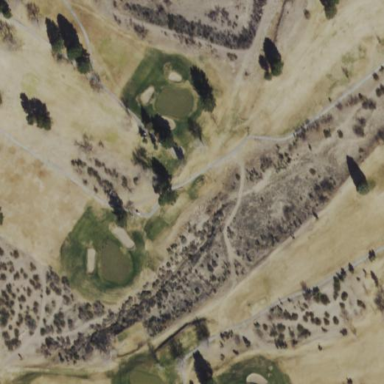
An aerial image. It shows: Golf bunker filled with natural sand.